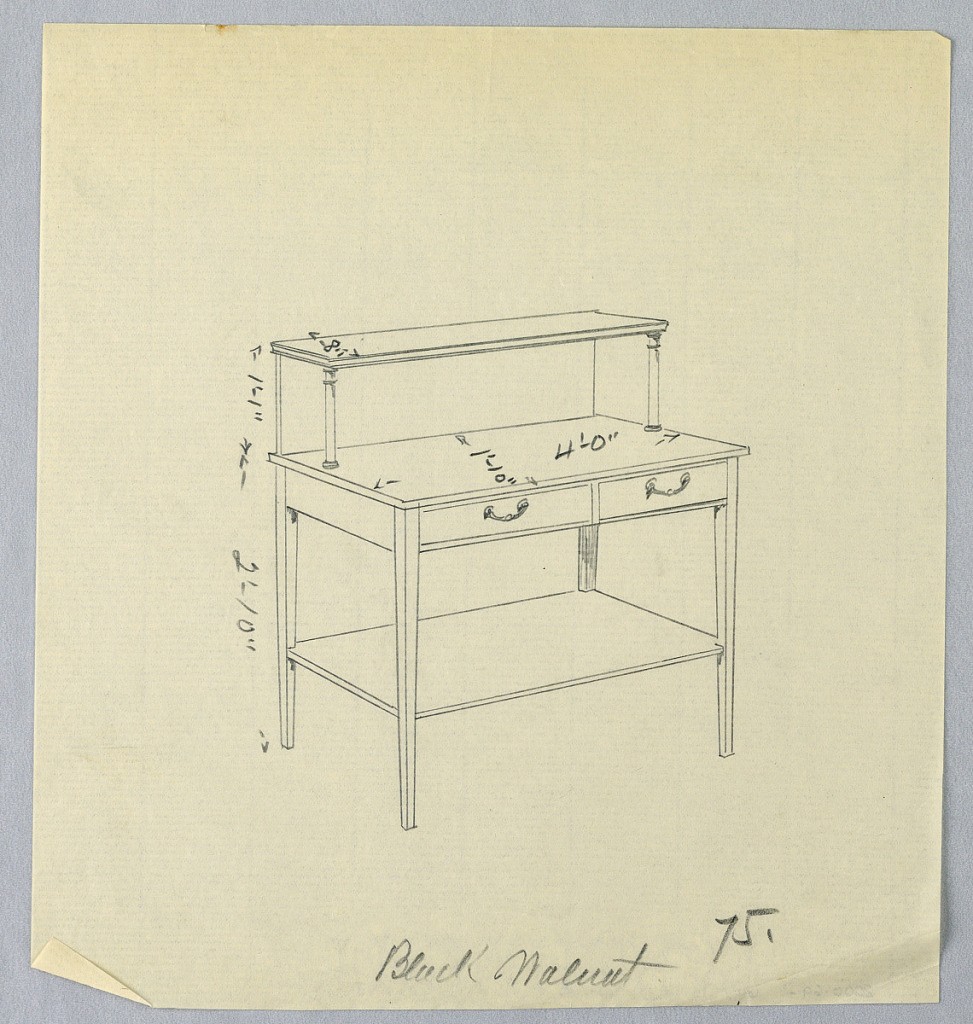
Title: Design for Serving Table with Two Drawers and Upper Shelf
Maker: A.N. Davenport Co.
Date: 1900–05
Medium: Graphite on thin cream paper
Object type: Drawing
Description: Rectangular top having two drawers at front, raised on 4 straight tapering legs; lower shelf half way up from floor level; upper shelf supported by raised backsplash and 2 columnar supports at front.